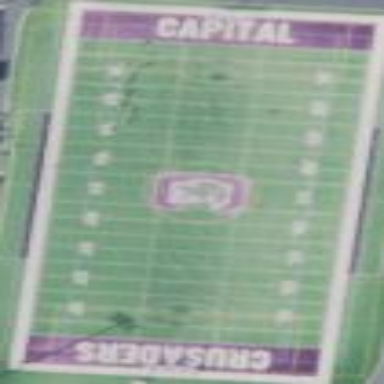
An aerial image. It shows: American football pitch.